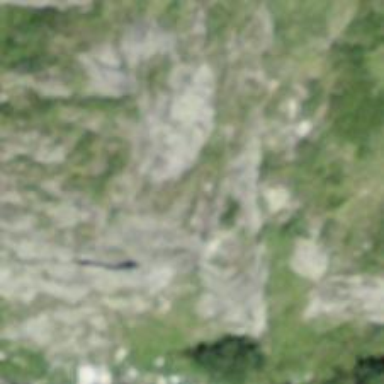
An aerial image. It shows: Cliff in nature.